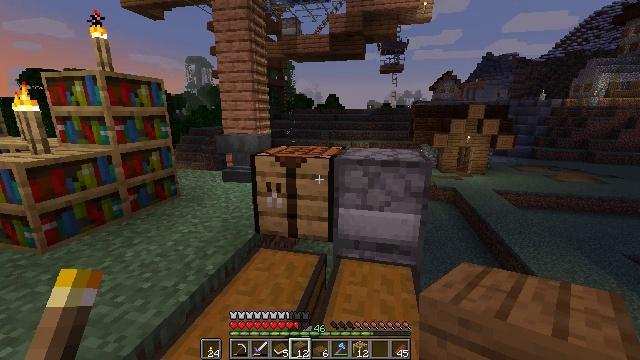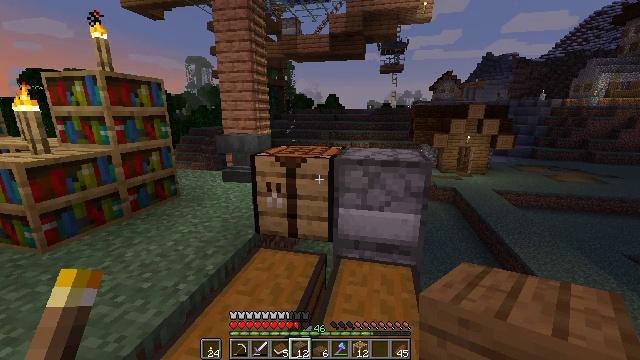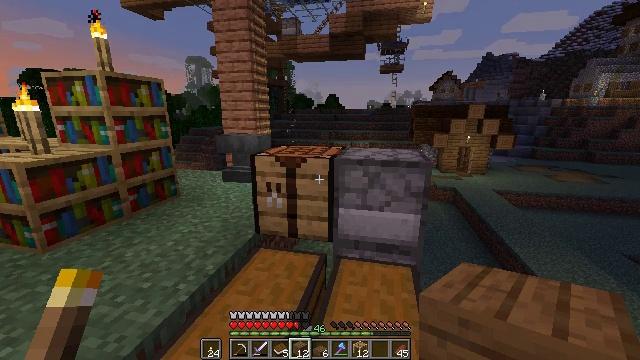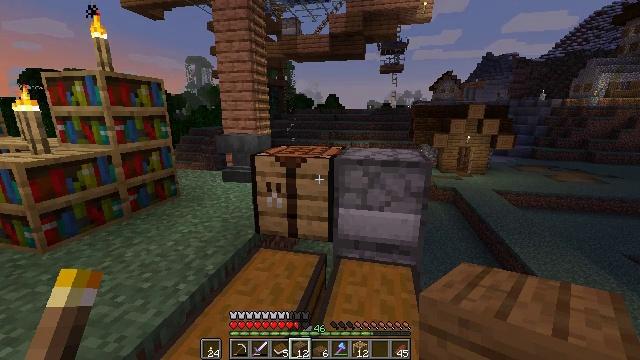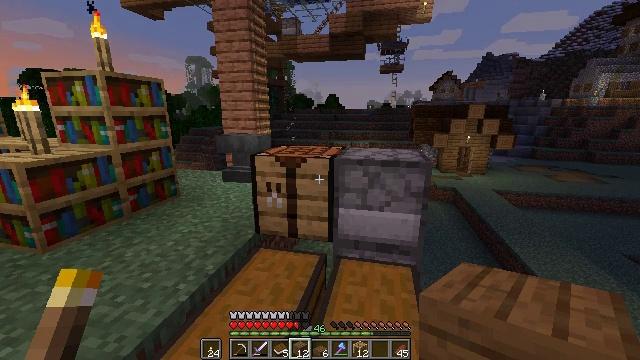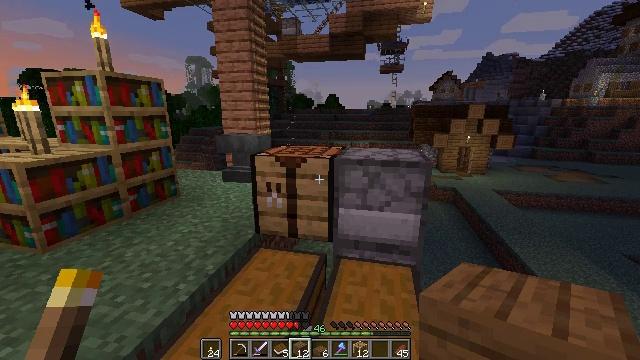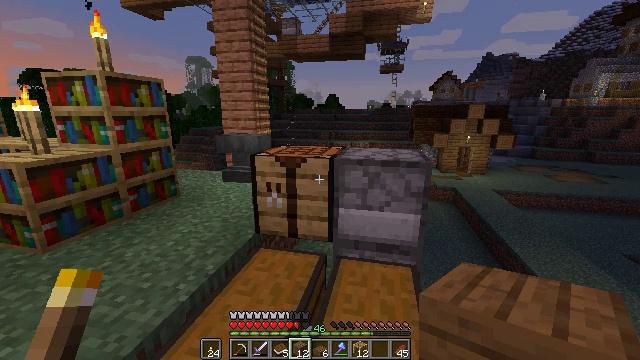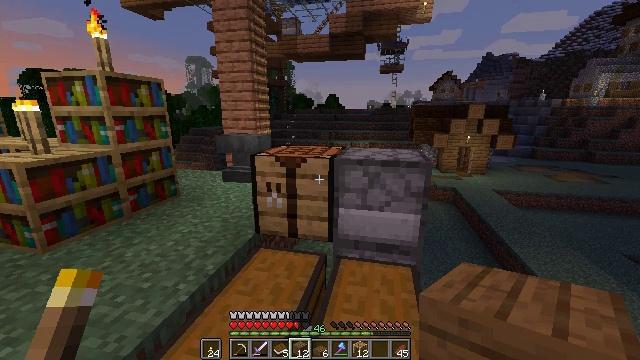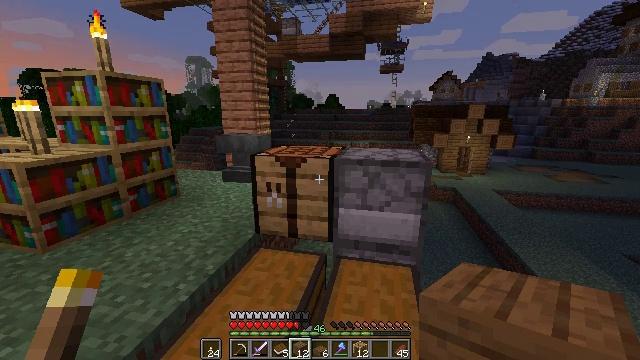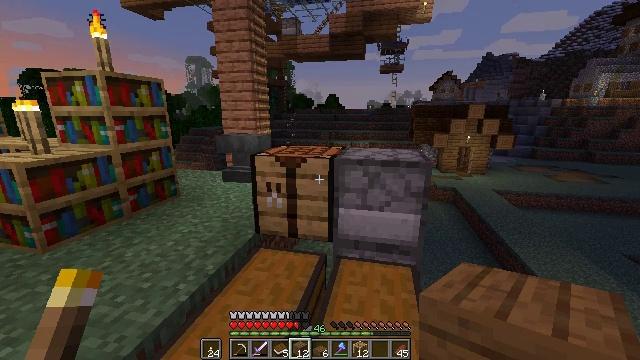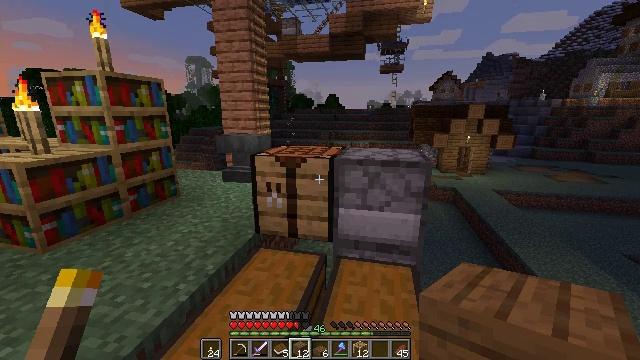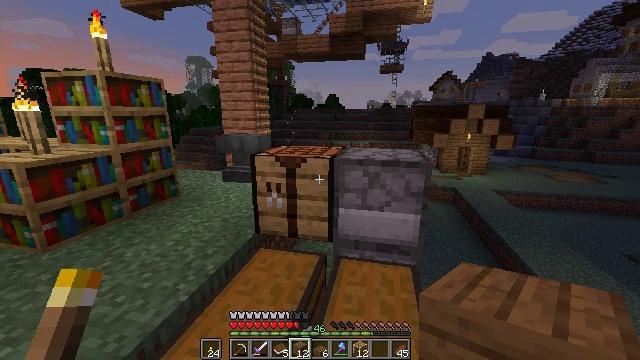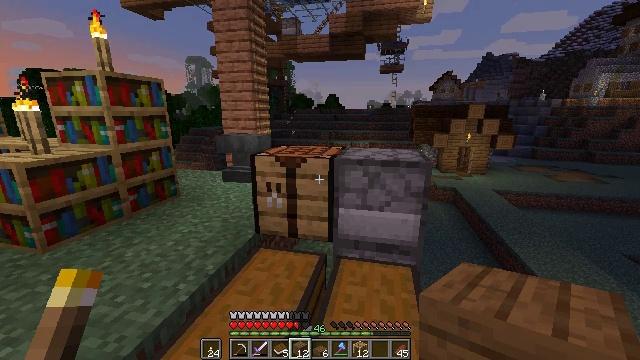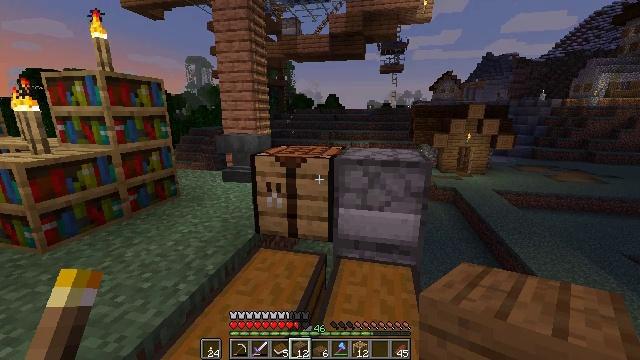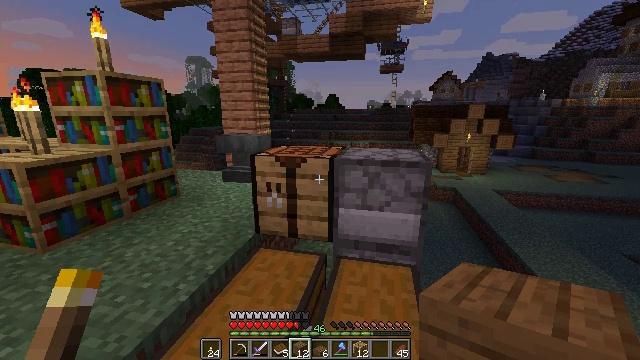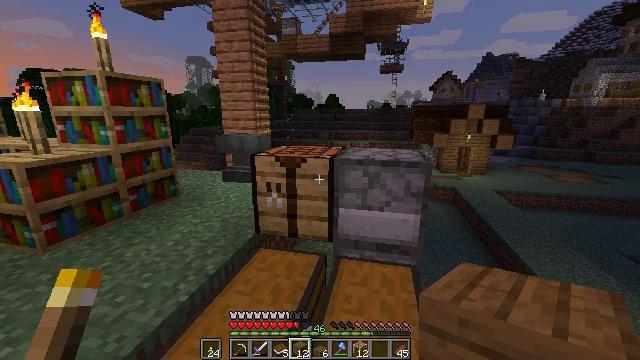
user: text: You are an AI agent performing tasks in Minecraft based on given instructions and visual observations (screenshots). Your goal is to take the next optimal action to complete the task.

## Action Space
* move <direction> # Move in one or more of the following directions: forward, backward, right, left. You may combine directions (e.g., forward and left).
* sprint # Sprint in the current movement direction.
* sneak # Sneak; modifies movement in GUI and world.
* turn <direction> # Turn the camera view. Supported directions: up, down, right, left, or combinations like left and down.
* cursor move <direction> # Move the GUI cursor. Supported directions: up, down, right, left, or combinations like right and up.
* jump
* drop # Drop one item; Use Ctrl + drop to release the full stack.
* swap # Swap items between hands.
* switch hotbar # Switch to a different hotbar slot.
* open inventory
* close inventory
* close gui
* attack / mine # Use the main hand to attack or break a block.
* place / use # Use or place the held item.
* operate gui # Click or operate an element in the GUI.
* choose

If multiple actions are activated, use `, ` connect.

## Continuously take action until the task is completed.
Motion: motion action
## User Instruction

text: Craft a spruce fence gate.
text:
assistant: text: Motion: no_op
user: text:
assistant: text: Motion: no_op
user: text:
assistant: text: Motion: no_op
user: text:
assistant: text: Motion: no_op
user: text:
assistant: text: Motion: no_op
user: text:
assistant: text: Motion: no_op
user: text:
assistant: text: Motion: no_op
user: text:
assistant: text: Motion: no_op
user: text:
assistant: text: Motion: no_op
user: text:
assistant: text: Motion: no_op
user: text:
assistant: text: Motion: no_op
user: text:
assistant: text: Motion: no_op
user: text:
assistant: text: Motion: no_op
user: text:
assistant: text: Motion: no_op
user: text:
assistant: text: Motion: no_op
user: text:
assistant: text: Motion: no_op
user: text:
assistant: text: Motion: no_op
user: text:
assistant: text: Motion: no_op
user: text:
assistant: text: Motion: no_op
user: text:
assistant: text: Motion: no_op
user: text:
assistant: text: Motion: no_op
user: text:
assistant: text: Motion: no_op
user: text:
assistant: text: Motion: no_op
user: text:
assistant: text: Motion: no_op
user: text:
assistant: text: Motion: no_op
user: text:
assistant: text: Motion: no_op
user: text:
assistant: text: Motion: no_op
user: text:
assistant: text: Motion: no_op
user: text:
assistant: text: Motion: no_op
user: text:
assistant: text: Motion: no_op